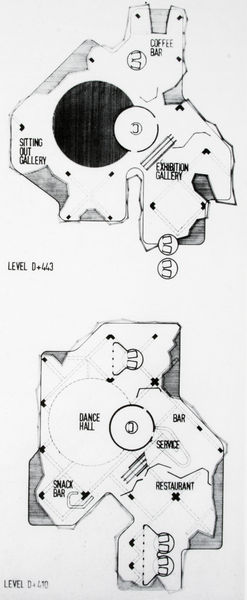
Titel: Montreal-Tower, Projekt, Grundrisse der Turmgeschosse
Künstler: Archigram
Schlagwörter: bar, grau, schwarz, weiss, zeichnung, anlage, gebäude, haus, architektur, ebene, kreis, rund, schrift, papier, tanzsaal, saal, zahlen, uhr, maschine, linie, technik, restaurant, schraffur, seite, kreise, beschriftung, kunst, etagen, plan, museum, stockwerke, gallerie, ebenen, grundriss, architekturzeichnung, rotunde, lageplan, uhrwerk, motor, level, archigram, dancehall, grundriss plan, snack bar